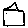
Label: house